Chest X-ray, AP view. Patient: 66 years old, sex F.
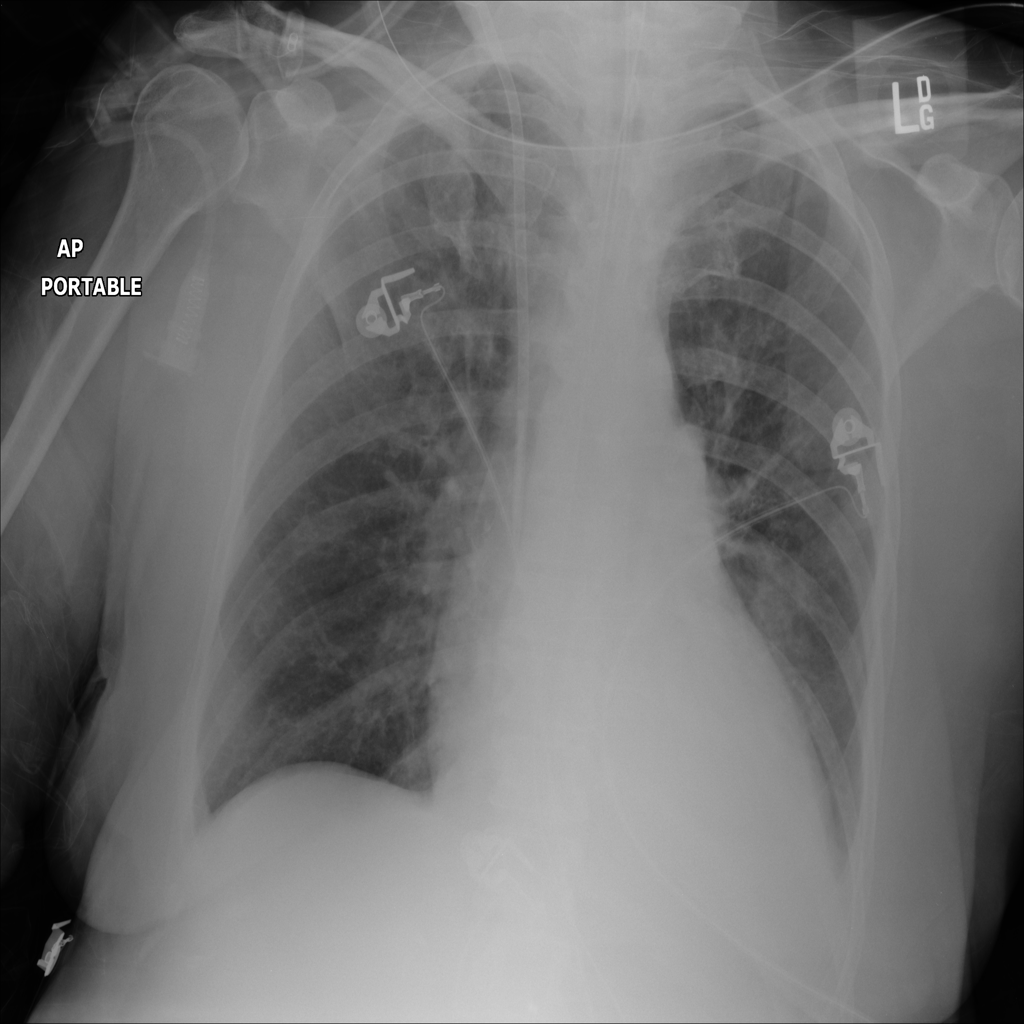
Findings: No Finding